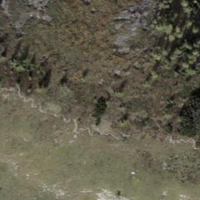
EUNIS habitat code: 31
Species observed at this site:
Euphorbia cyparissias